Question: I am generating a report in my web application successfully. I need this file to be available at client side and I have done this:
'''
String serverHomeDir = System.getenv("CATALINA_HOME");
String reportDestination = serverHomeDir + "/Reports/" + user + "_" + church + "_" + currdate + ".pdf";
response.setContentType("application/pdf");
response.setHeader("Content-Disposition", "attachment; filename=" + reportDestination);
'''
The Pdf File Available on the Directory can be Opened Successfully. However the One downloading on Client Side cannot be Opened. It is giving this Error:

What am I doing Wrong or not doing?
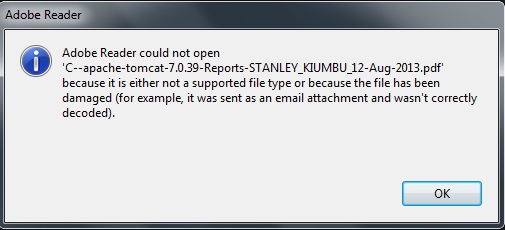
Answer: You have to attach your file as a byte array to your response:
'''
String serverHomeDir = System.getenv("CATALINA_HOME");
String reportDestination = serverHomeDir + "/Reports/" + user + "_" + church + "_" + currdate + ".pdf";
FileInputStream fis = new FileInputStream(new File(reportDestination));
// Fast way to copy a bytearray from InputStream to OutputStream
org.apache.commons.io.IOUtils.copy(fis, response.getOutputStream());
response.setContentType("application/pdf");
response.setHeader("Content-Disposition", "attachment; filename=" + reportDestination);
response.flushBuffer();
'''